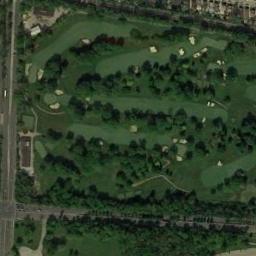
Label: golf_course